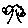
Label: tree